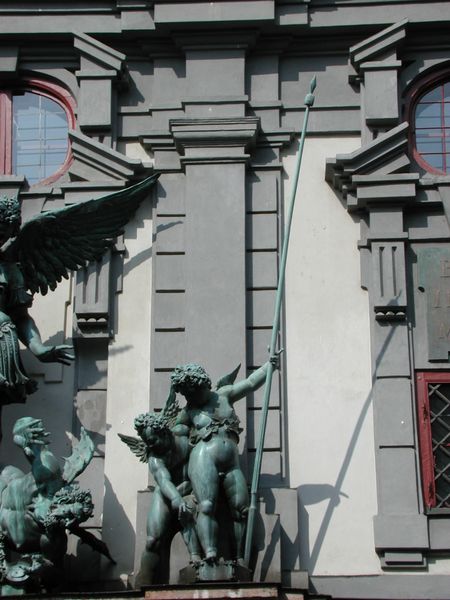
Titel: Hl. Michael als Sieger über Luzifer
Künstler: Hans Reichle
Standort: Augsburg, Zeughaus (EU - D - B)
Schlagwörter: flügel, mann, schatten, weiß, frau, grau, barock, locken, renaissance, engel, skulptur, mauer, lanze, bronze, foto, gesims, antik, teufel, antikisierend, speer, fresko, putten, drachen, kraftvoll, gefallener engel